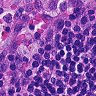
Metastatic tissue present: no